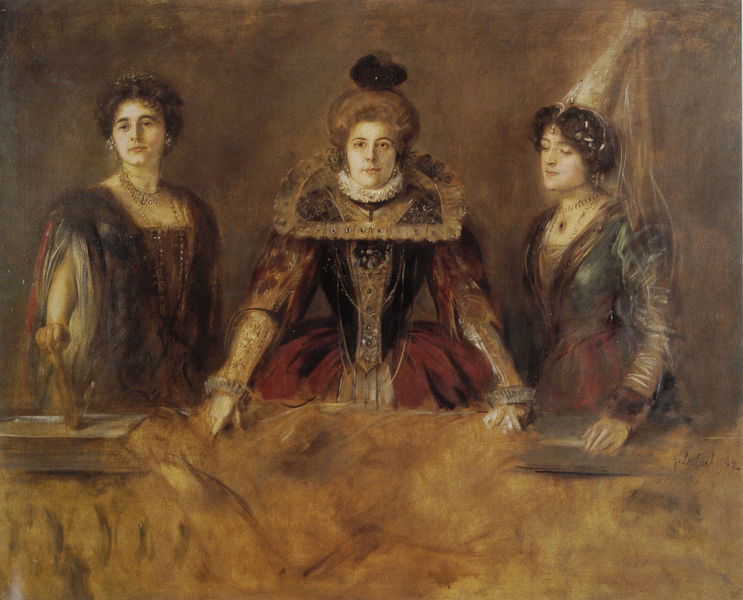
Titel: Drei Damen in Kostümen des "Don Juan Festes"
Künstler: Franz von Lenbach
Standort: München
Institution: Städtische Galerie im Lenbachhaus
Schlagwörter: blau, gemälde, hand, schatten, weiß, frauen, gelb, menschen, ocker, braun, damen, frau, frisur, frisuren, hut, hüte, kleid, kleider, licht, ohrring, schmuck, schwarz, skizze, tisch, blick, rot, schleier, tuch, ball, haube, rock, schleife, gesichter, jung, arm, arme, barock, blass, diener, falten, gesicht, kleidung, kragen, mensch, pelz, spitze, stehen, bild, bildnis, halskrause, hände, instrument, portrait, porträt, öl, gold, haare, realismus, reich, stoff, adel, decke, drei, ohrringe, spitzen, oper, england, front, frontal, krone, perlen, renaissance, fell, balkon, taille, dutt, bücher, kette, hof, romantik, zofe, stuck, geländer, rüschen, aufstützen, stolz, buch, burg, bruan, balustrade, ketten, fasching, entwurf, krause, unvollendet, karte, anhänger, dolch, mittelalter, kaulbach, empfang, ölskizze, lenbach, reichtum, korsett, adelig, adlige, höfisch, herrscherin, königin, macht, burgfräulein, dienerinnen, dreifigurengruppe, elizabeth i, frisutr, gruppr, hofdame, kammerfrauen, karneval, maria stuart, schlecier, tisc, valeuristisch, zofen, drei frauen, kaiserin, royal, zauberer, schnürung, vorne, spitzhut, rotes kleid, habsburg, zauberin, hofdamen, hüt, brauner hintergrund, menschetten, beraterinnen, patrizierinnen, rüsches